Question: I am trying to join two tables such that I am getting only a first match from the Right table instead of every match in Table2.
So if the query is:
'''
SELECT T1.Name, T2.Dates
FROM Table1 T1
LEFT JOIN Table2 T2 ON T1.ID = T2 = ID
WHERE T1.Name = 'John'
'''
I would like to see
'''
John | 14/11/14
Joe | 10/10/2014
Jane | 25/10/2014
'''
Instead of
'''
John | 14/11/2014
John | 12/10/2014
Joe | 10/10/2014
Jane | 25/10/2014
Jane | 26/10/2014
'''
Which join should I use?
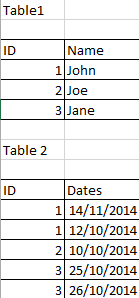
Answer: You need to decide which row, you should select. Min or max as commented.
'''
SELECT T1.Name,
( SELECT MIN( T2.Dates) FROM Table2 T2 WHERE T1.ID = T2 = ID) AS Dates
FROM Table1 T1
WHERE T1.Name = 'John'
'''